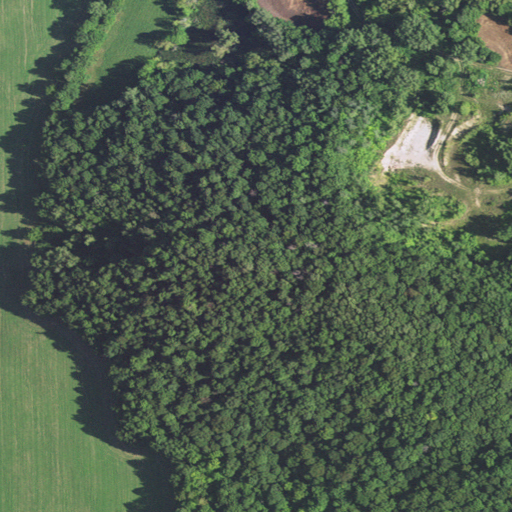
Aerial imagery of mountain in Wisconsin named Cherneyville Hill containing deciduous forest, cultivated crops, and pasture